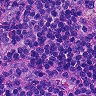
Metastatic tissue present: no